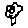
Label: flower